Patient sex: M
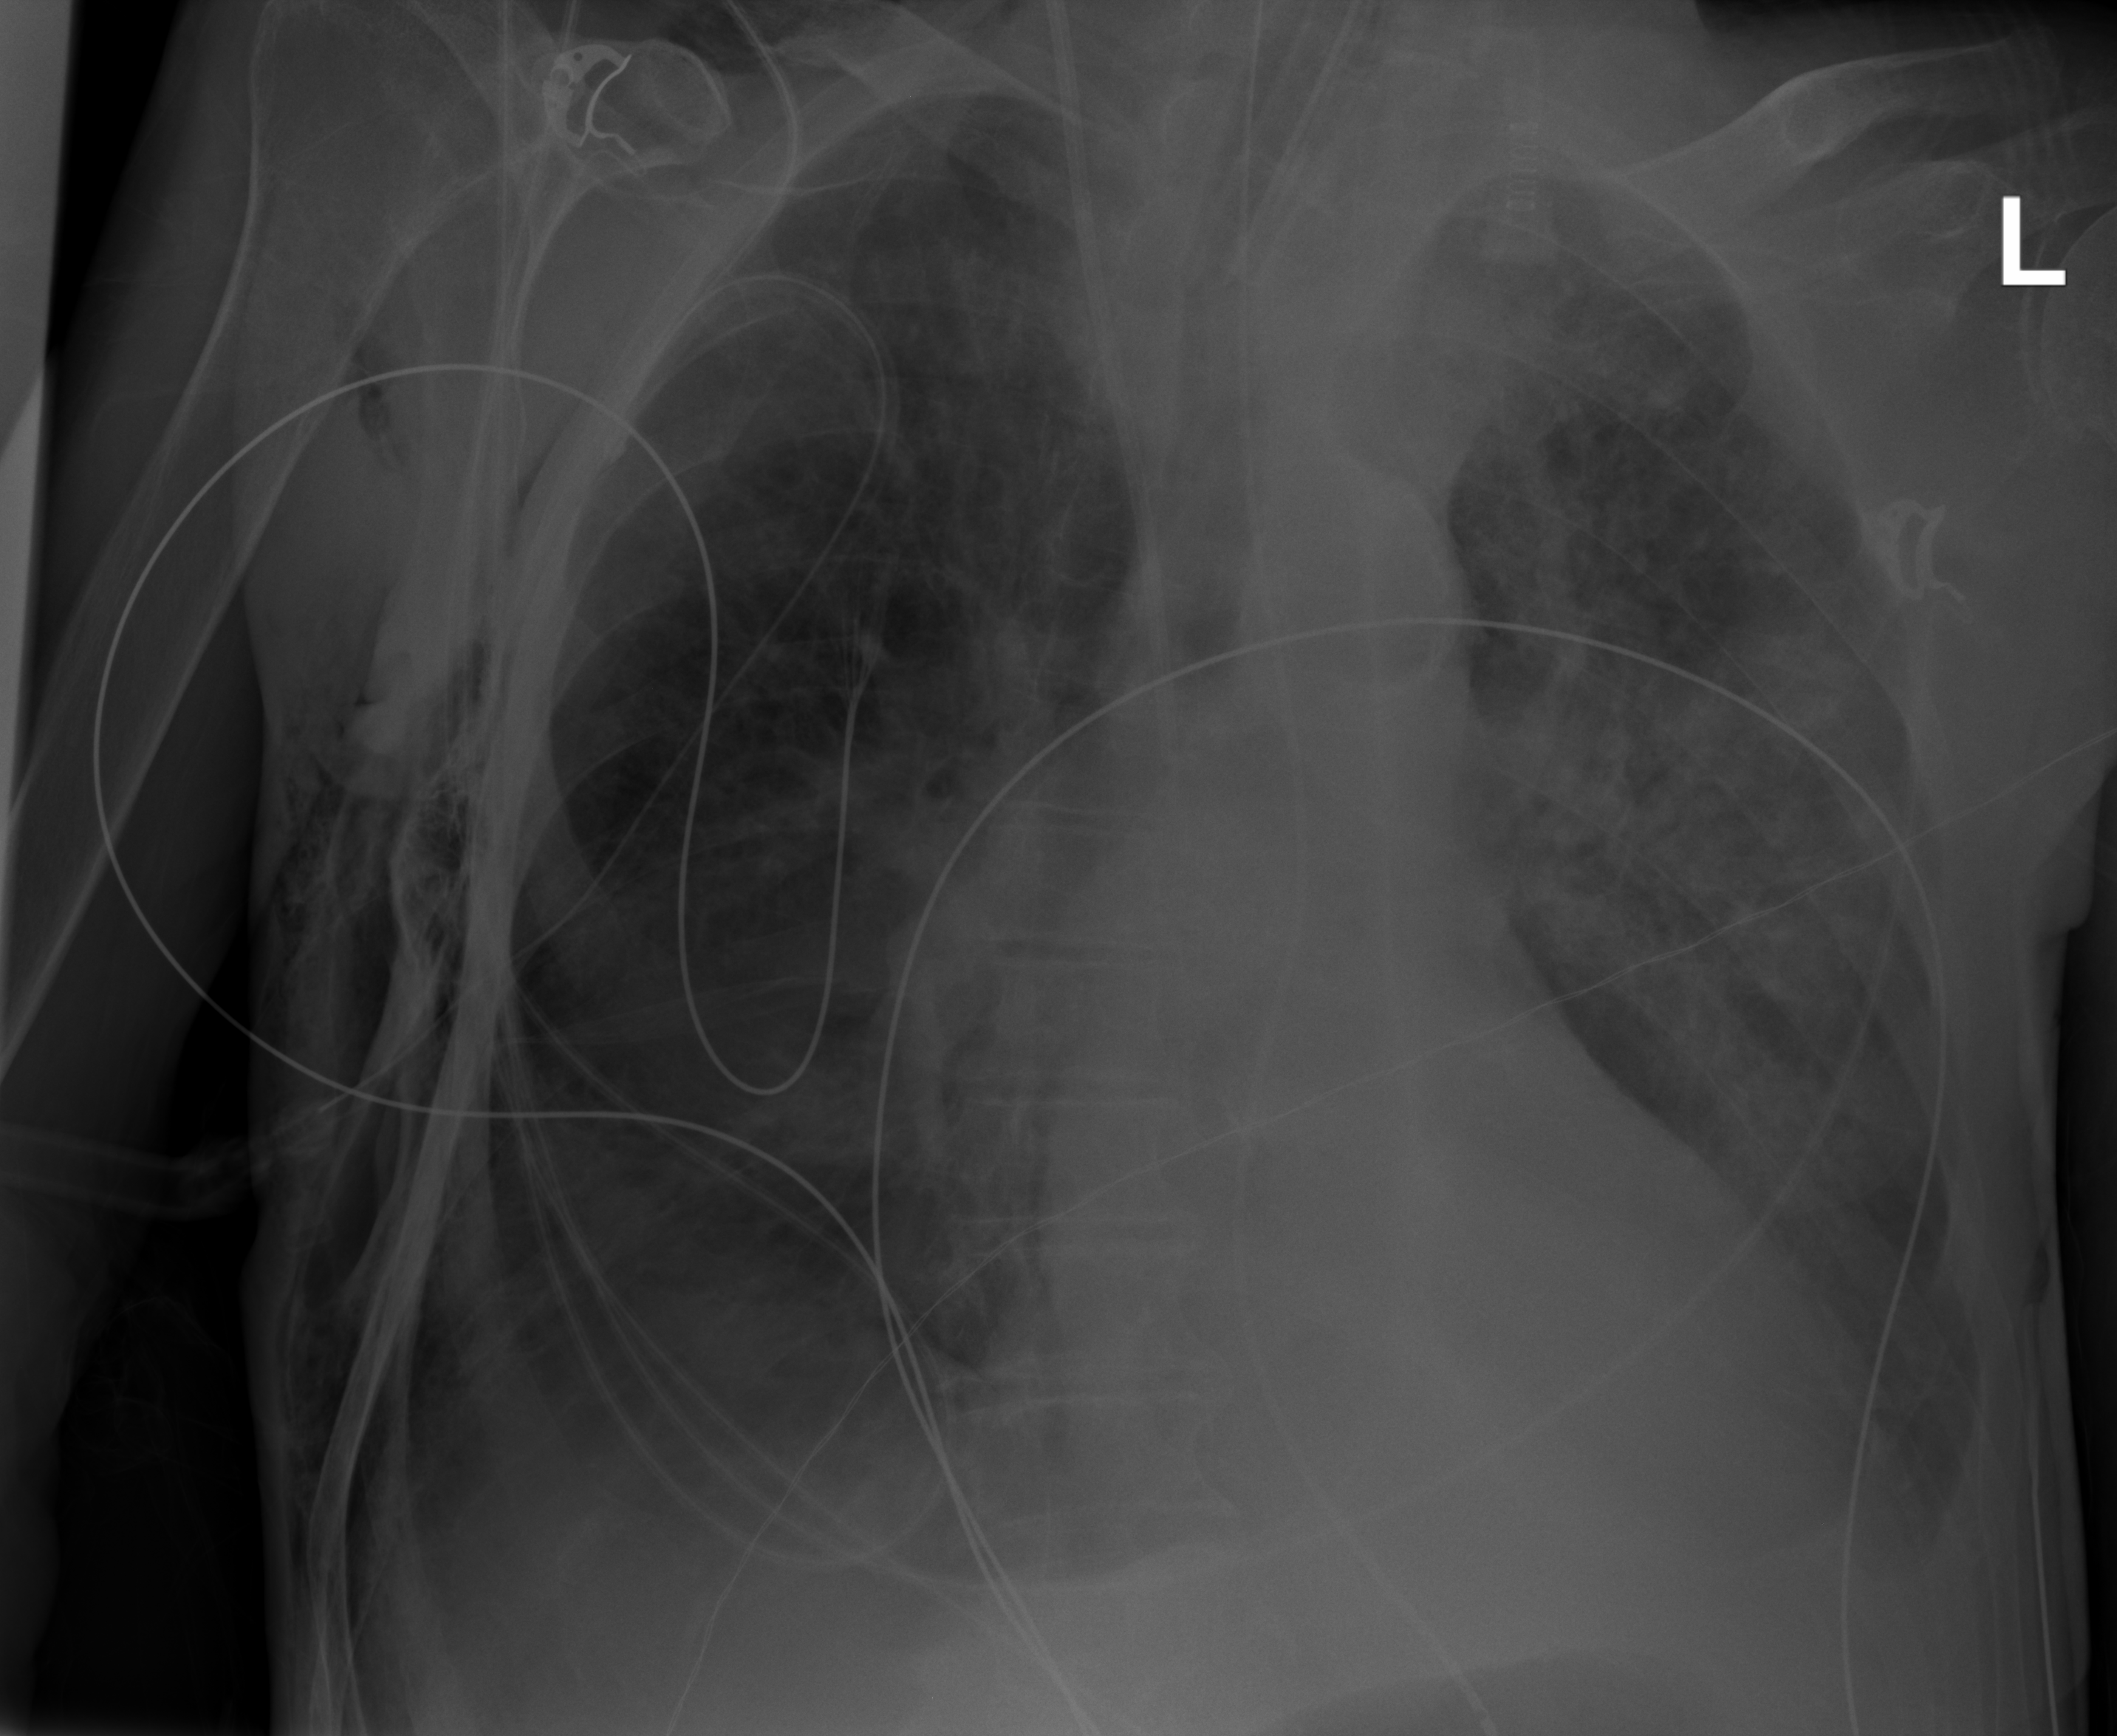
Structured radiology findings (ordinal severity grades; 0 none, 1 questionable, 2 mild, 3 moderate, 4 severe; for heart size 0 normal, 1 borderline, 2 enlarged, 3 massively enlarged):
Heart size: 0
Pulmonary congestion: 0
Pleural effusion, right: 2
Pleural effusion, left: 2
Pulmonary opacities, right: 0
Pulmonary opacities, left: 3
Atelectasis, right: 2
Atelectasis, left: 2